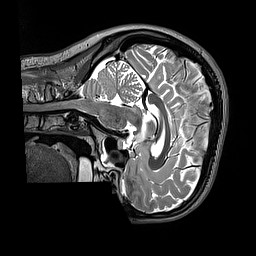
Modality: T2w
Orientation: sagittal
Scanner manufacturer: siemens
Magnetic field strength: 3 T
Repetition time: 3.2 s
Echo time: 0.451 s